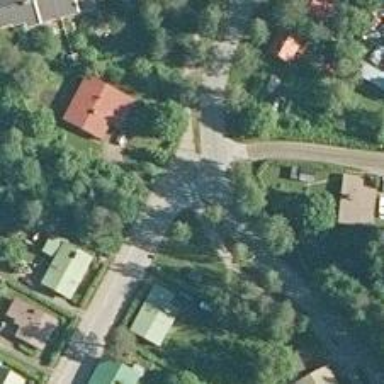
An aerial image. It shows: Smooth asphalt road in residential area.